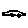
Label: car